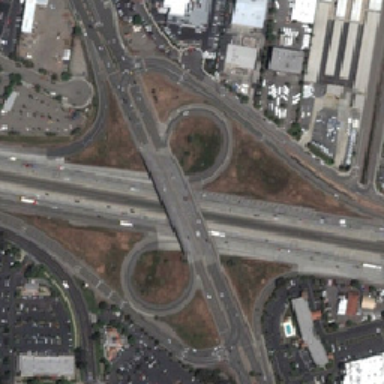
There are many vehicles on the viaduct .